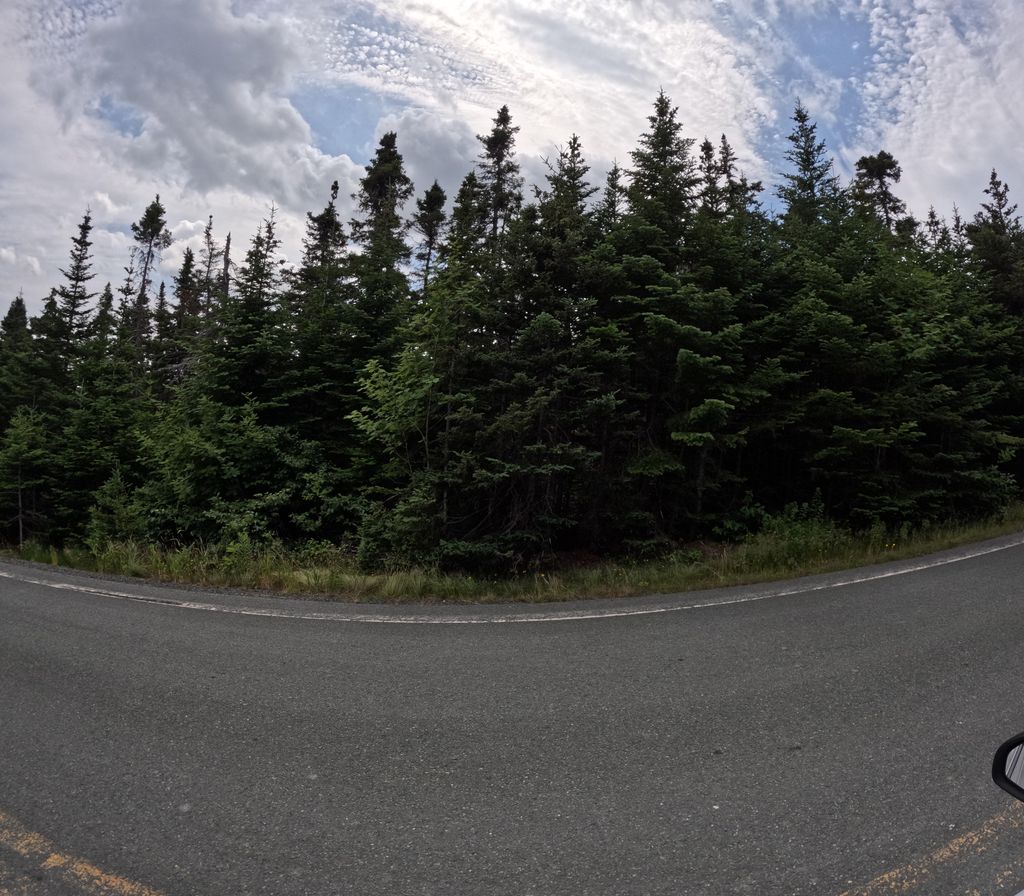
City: st_johns